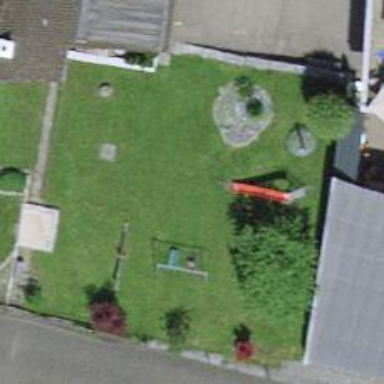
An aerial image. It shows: Playground area for leisure land.